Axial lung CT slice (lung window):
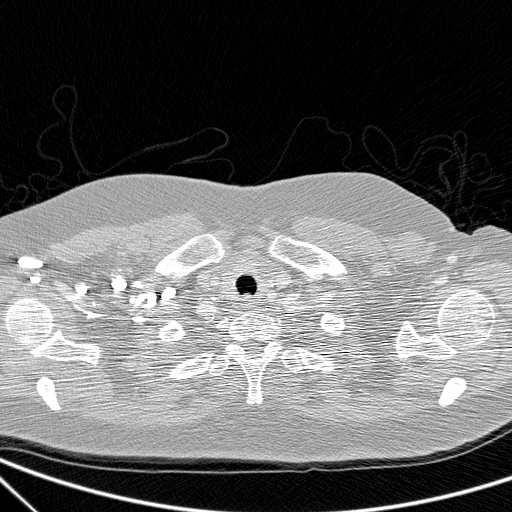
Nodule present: no